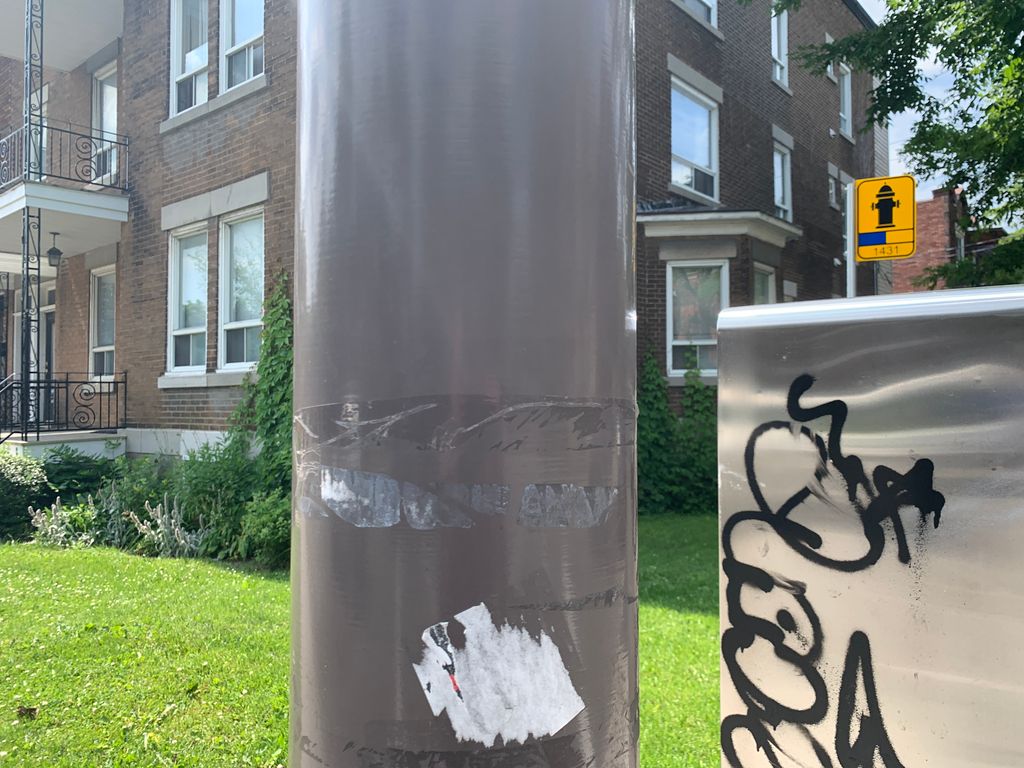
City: quebec_city